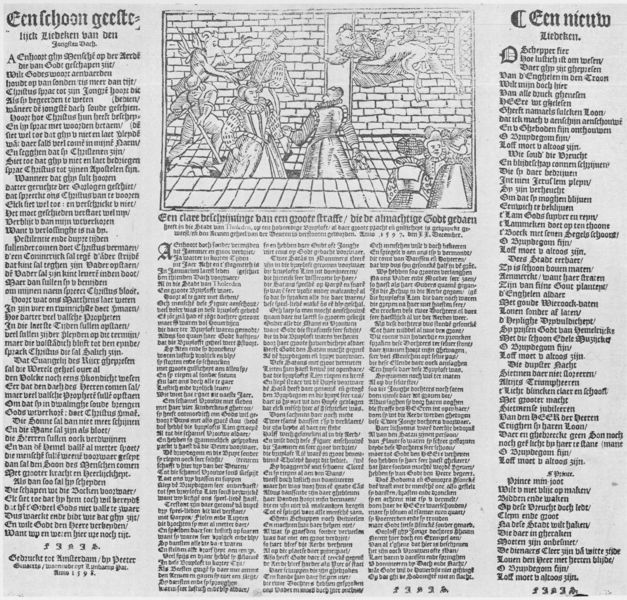
Titel: Een clare beschrijuinge van een groote straffe
Künstler: Peeter Gevaerts
Standort: Wolfenbüttel
Institution: Herzog August Bibliothek
Schlagwörter: kampf, mann, weiß, frauen, menschen, ausschnitt, frau, grau, hut, männer, raum, rücken, schwarz, szene, zeichnung, hund, tier, alt, kragen, stein, steine, bild, halskrause, holland, boden, figur, interieur, mantel, blatt, bühne, theater, renaissance, fliegen, engel, holzschnitt, schrift, papier, perspektive, pflaster, mauer, ziegel, grafik, graphik, linien, spalten, backstein, saal, figuren, grube, zahlen, robe, fussboden, buch, druck, druckgraphik, initialen, stich, titel, seite, fliesen, illustration, schwert, text, zeitschrift, zeitung, buchstaben, knien, soldat, initiale, überschrift, kacheln, niederländisch, ritter, darstellung, rüstung, buchseite, hölle, teufel, mittelalter, mönch, absätze, elisabeth, königin, zeilen, klappe, emblem, schaft, maria stuart, drachen, flugblatt, stecken, altdeutsch, handschrift, mann frau, latein, wörter, druckschrift, artikel, sätze, liederbuch, schwacher druck, gutenberg, alte schrift, elizabeth, niederlände, schwarz- weiß, kurrent, nieuw, menschen#, absäte, guthenberg, boöd, altseutsch, elisabeth1